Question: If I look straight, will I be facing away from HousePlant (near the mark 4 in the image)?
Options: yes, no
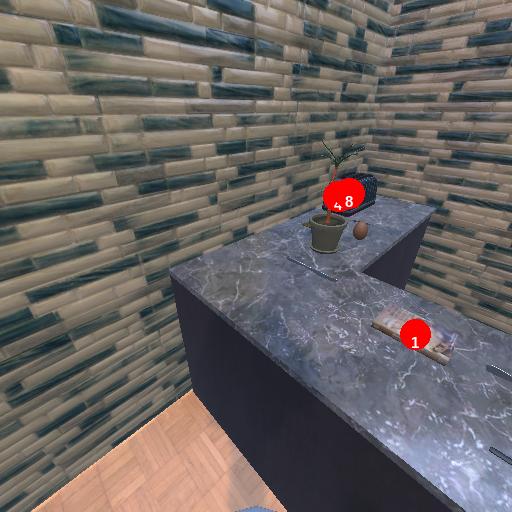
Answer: yes